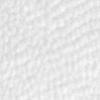
Label: no_change